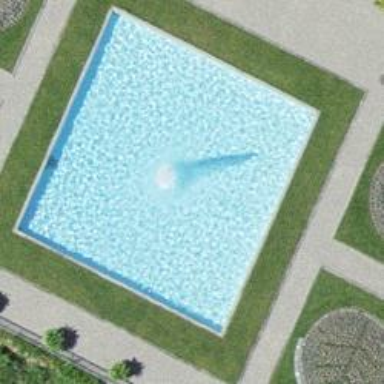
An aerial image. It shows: Fountain.